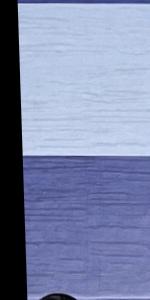
Label: Empty